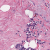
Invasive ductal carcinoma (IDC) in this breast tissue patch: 1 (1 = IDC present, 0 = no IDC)